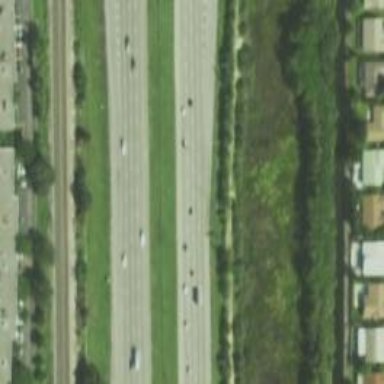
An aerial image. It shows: Motorway junction.